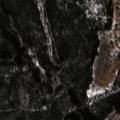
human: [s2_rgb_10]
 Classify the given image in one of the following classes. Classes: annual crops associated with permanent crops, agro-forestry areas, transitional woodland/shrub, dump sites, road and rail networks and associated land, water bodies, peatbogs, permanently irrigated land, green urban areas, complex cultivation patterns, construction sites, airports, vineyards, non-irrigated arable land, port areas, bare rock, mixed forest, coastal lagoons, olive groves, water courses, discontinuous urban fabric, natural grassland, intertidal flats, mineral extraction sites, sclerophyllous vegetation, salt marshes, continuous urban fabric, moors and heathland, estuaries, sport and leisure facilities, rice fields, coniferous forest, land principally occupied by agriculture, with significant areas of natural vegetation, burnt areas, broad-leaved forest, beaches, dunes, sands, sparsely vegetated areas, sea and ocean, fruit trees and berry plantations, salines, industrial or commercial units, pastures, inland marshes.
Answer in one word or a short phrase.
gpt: coniferous forest, mixed forest, transitional woodland/shrub, sparsely vegetated areas, water bodies